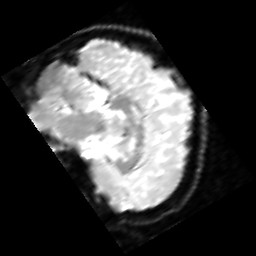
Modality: inplaneT2
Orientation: sagittal
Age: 24
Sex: female